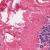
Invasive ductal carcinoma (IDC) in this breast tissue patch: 0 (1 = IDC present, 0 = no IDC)